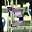
Label: 3